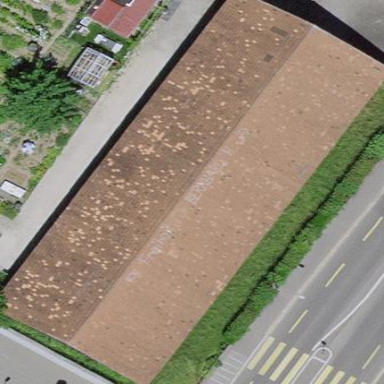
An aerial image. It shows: Shed with gabled roof.